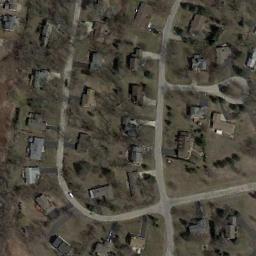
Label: medium_residential